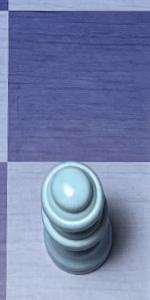
Label: Queen_White